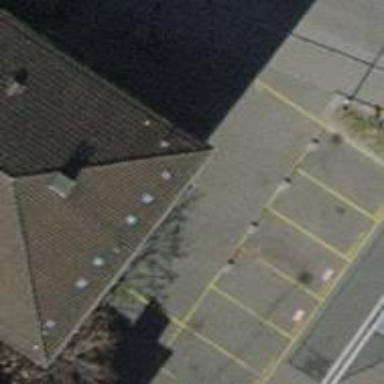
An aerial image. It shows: Car-sharing service available at this location.